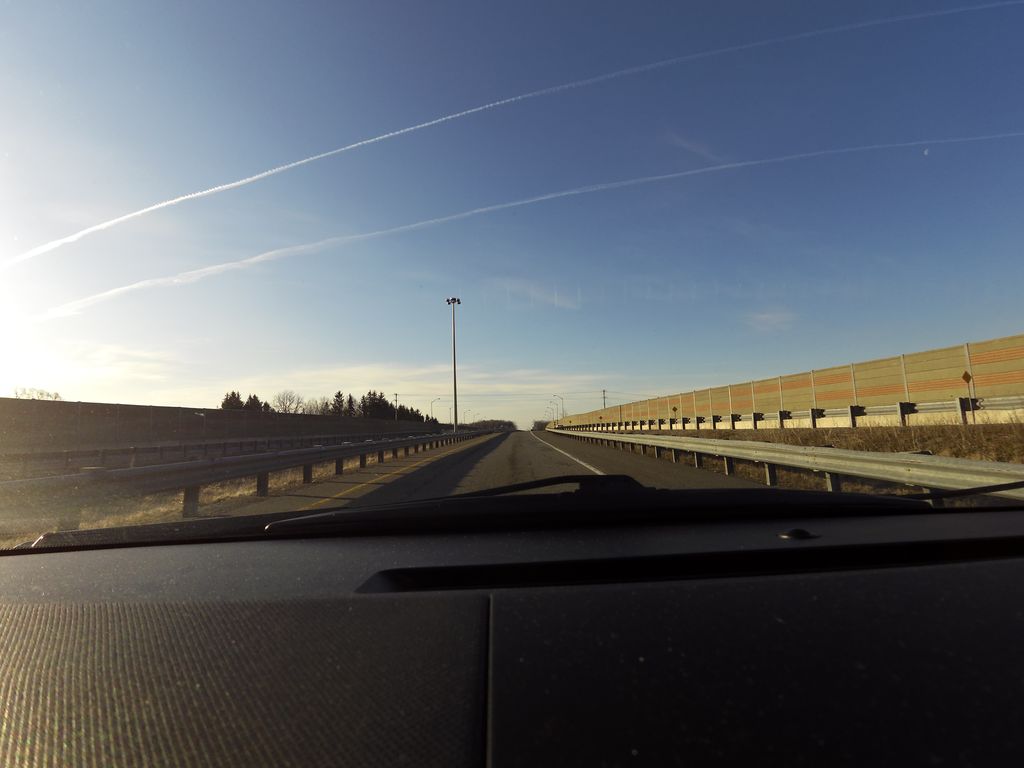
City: hamilton